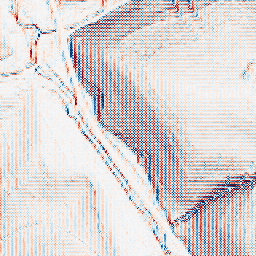
Category: wavelet
Decomposition family: wavelet_dwt
Decomposition parameters: wavelet: haar
level: 1
Upsampling method: sinc_hamming
Upsampling parameters: scale: 8
kernel_size: 16
Upsampling scale: 8